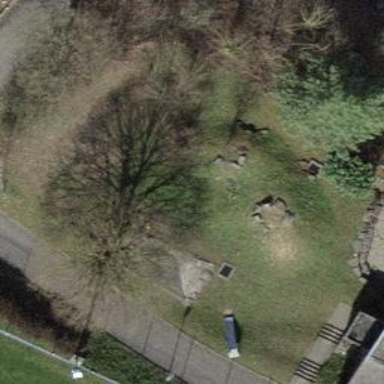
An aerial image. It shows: Grassy playground.